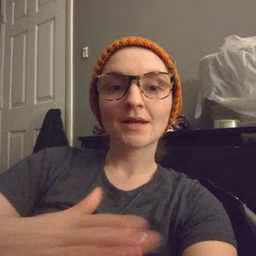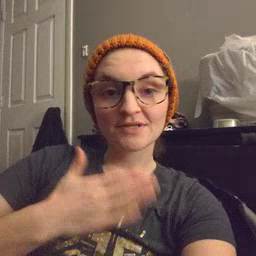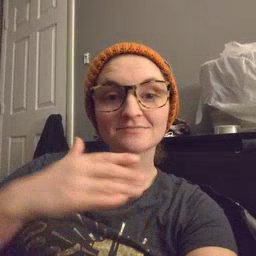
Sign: happy